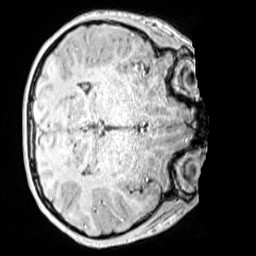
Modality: MP2RAGE
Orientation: axial
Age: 12
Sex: male
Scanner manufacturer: siemens
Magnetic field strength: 3 T
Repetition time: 4 s
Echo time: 0.00299 s